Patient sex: M
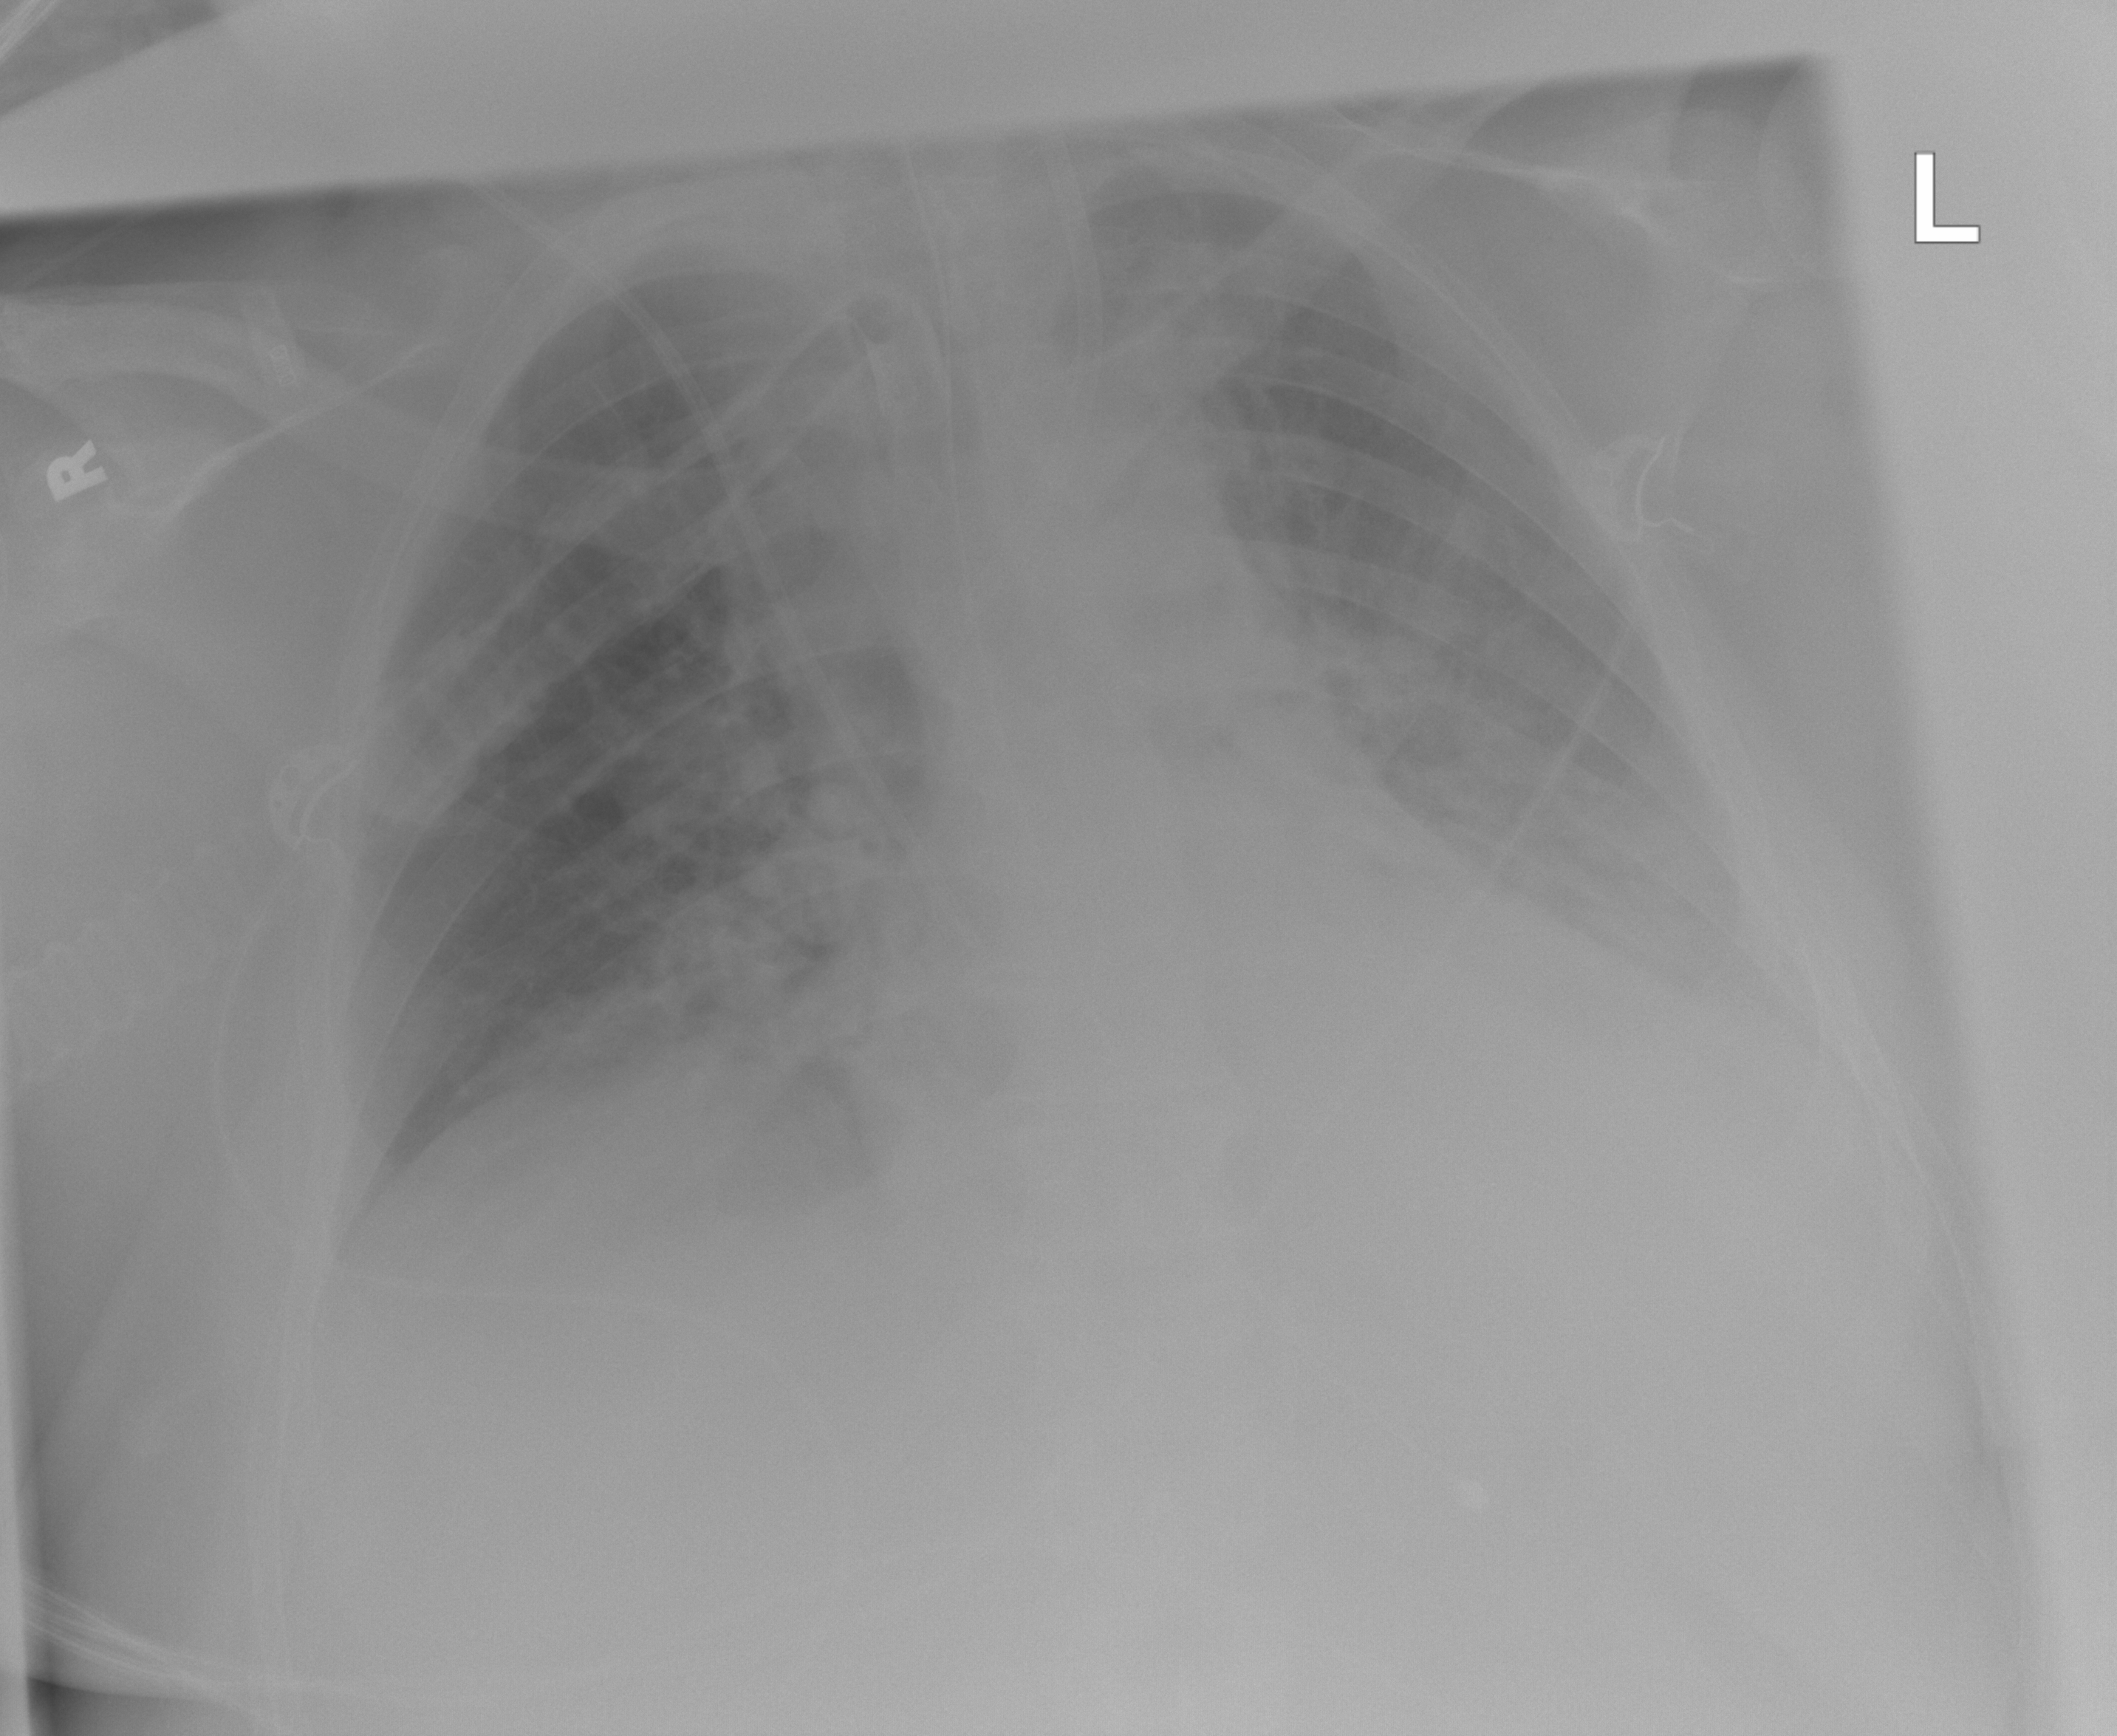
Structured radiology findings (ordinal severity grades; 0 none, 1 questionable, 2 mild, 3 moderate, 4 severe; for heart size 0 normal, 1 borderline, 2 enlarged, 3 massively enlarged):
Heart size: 2
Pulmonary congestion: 0
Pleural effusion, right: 0
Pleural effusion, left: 2
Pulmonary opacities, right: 0
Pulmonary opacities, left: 2
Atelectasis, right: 0
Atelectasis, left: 2